Question: If I use LayoutInflate to show all items of a ListView component whit ViewHolder class
'''
inflater = (LayoutInflater) getContext().getSystemService(Context.LAYOUT_INFLATER_SERVICE);
convertView = inflater.inflate(R.layout.matches_items, null);
'''
What should I use if I need to show a list using GridView?
I am trying to build a soccer standings table like this:

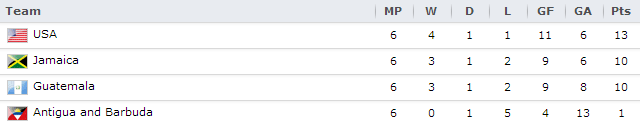
Answer: '''
ListView is the best solution . You will create two layout.
'''
One layout for Listview with header and other layout for representing for every row coloumn.
Such one layout is soccer.xml and child layout is soccer_item.xml
'''
<LinearLayout
android:layout_width="match_parent"
android:layout_height="wrap_content"
android:layout_marginBottom="1dp"
android:layout_marginTop="1dp"
android:orientation="horizontal" >
<TextView
android:id="@+id/txtTeamName"
android:layout_width="140dp"
android:layout_height="50dp"
android:layout_marginRight="1dp"
android:background="@drawable/sub_header_selector"
android:gravity="center"
android:text="Team"
android:textColor="@color/Black"
android:textStyle="bold" />
<TextView
android:id="@+id/txtResultValue"
android:layout_width="60dp"
android:layout_height="50dp"
android:layout_weight="0.10"
android:layout_marginRight="1dp"
android:background="@drawable/sub_header_selector"
android:gravity="center"
android:text="@string/result_value"
android:textColor="@color/Black"
android:textStyle="bold"/>
<TextView
android:id="@+id/txtMp"
android:layout_width="100dp"
android:layout_height="50dp"
android:layout_weight="0.10"
android:layout_marginRight="1dp"
android:background="@drawable/sub_header_selector"
android:gravity="center"
android:text="MP"
android:textColor="@color/Black"
android:textStyle="bold"/>
<TextView
android:id="@+id/txtW"
android:layout_width="95dp"
android:layout_height="50dp"
android:layout_weight="0.24"
android:background="@drawable/sub_header_selector"
android:gravity="center"
android:text="W"
android:textColor="@color/Black"
android:textStyle="bold"/>
</LinearLayout>
<ListView
android:id="@+id/scorrorList"
android:layout_width="match_parent"
android:layout_height="match_parent"
android:divider="#FFF"
android:background="@drawable/list_selector">
</ListView>
</LinearLayout>
'''
'''
<TextView
android:id="@+id/txtTeamName"
android:layout_width="140dp"
android:layout_height="50dp"
android:layout_marginRight="1dp"
android:background="@drawable/sub_header_selector"
android:gravity="center"
android:layout_weight="0.05"
android:text="Team"
android:textColor="@color/Black" />
<TextView
android:id="@+id/txtResultValue"
android:layout_width="100dp"
android:layout_height="50dp"
android:layout_weight="0.10"
android:layout_marginRight="1dp"
android:background="@drawable/sub_header_selector"
android:gravity="center"
android:text="@string/result_value"
android:textColor="@color/Black"/>
<TextView
android:id="@+id/txtMp"
android:layout_width="90dp"
android:layout_height="50dp"
android:layout_weight="0.10"
android:layout_marginRight="1dp"
android:background="@drawable/sub_header_selector"
android:gravity="center"
android:text="MP"
android:textColor="@color/Black"/>
<TextView
android:id="@+id/txtW"
android:layout_width="95dp"
android:layout_height="50dp"
android:layout_weight="0.24"
android:layout_marginRight="1dp"
android:background="@drawable/sub_header_selector"
android:gravity="center"
android:text="W"
android:textColor="@color/Black"/>
</LinearLayout>
'''